Question: I want to dynamically recolor images that are in red into any color the user wants (except black and white). This will allow me to reduce the amount of work graphics artist has to do. Typically I do this by applying iOS hue shift filter. This requires entering a number in the 0-1.0 range to specify by how much the hue should be shifted.
Here's how my hue shift control looks currently:

I'm trying to make the process simpler by allowing the user to pick the "final" color instead of entering a hue shift number.
For :
I have a base image in red colors, the user wants this image to be recolored in blue. The user would pick blue, and the code will calculate the hue shift offset from red to blue, and then apply a hue shift filter to the red image, producing the blue one.
'''
-(float)hueShiftFromColor:(UIColor*)originalColor toDesiredColor:(UIColor*)desiredColor;
'''
-OR- if I can use my code to sample a pixel at some point and find it's color, then only the desired color is needed:
'''
-(void)applyHueShiftFilterToBaseImage:(UIImage*)baseImage desiredColor:(UIColor*)desiredColor;
'''
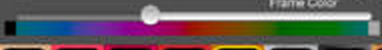
Answer: Look at the method
'''
- (BOOL)getHue:(CGFloat *)hue
saturation:(CGFloat *)saturation
brightness:(CGFloat *)brightness
alpha:(CGFloat *)alpha
'''
So you can do:
'''
CGFloat hue1;
CGFloat hue2;
'''
then:
'''
[color1 getHue:&hue1 saturation:nil brightness:nil alpha:nil];
[color2 getHue:&hue2 saturation:nil brightness:nil alpha:nil];
'''
and now you can get the difference between the 2 hue values.
'''
NSLog(@"hue 1 = %f; hue 2 = %f", hue1, hue2);
NSLog(@"hue shift = %f", hue1 - hue2);
'''
These are the values I get using 'redColor' and 'blueColor' form UIKit:
'''
hue 1 = 1.000000; hue 2 = 0.666667
hue shift = 0.333333
'''
Hope it helps.